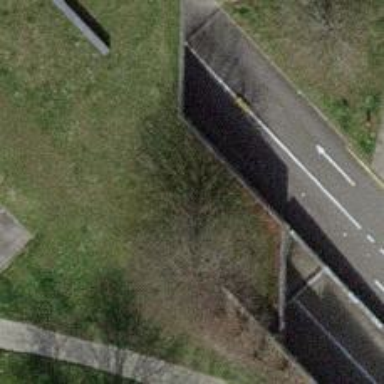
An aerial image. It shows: Driveway tunnel that serves as roadway.